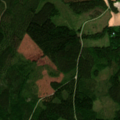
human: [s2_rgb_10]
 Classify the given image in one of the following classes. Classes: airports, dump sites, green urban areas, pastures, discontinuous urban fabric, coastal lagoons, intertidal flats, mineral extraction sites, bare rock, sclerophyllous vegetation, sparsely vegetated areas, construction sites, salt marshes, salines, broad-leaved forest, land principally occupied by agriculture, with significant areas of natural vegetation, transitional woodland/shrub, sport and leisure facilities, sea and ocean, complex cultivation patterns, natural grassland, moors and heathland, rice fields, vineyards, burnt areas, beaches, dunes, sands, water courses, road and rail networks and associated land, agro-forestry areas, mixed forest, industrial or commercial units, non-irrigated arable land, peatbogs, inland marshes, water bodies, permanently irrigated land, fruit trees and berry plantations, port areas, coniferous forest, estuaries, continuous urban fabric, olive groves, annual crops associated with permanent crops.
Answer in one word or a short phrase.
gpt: non-irrigated arable land, coniferous forest, mixed forest